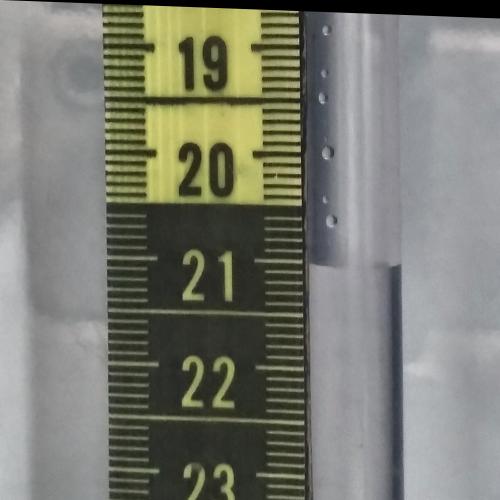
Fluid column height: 21.0 cm